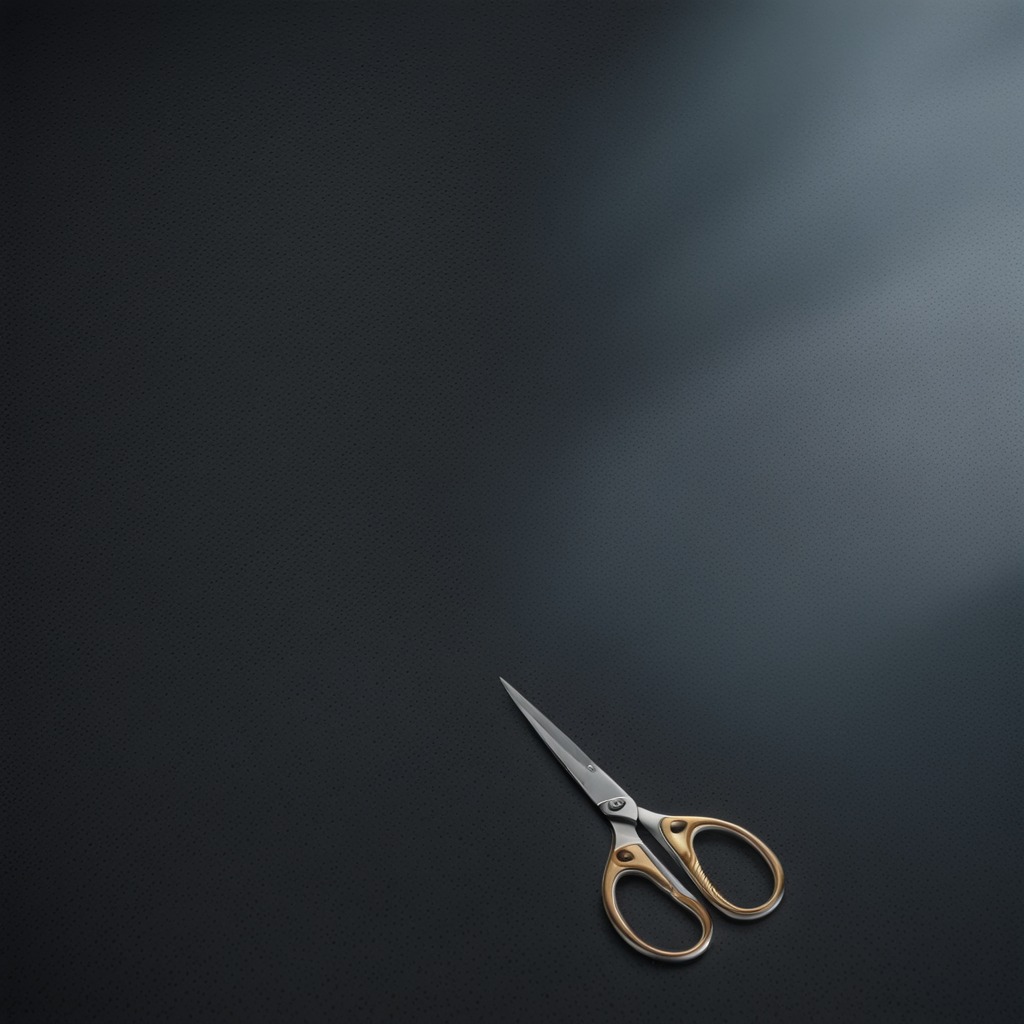
A scissor lying on the clean granite table inside a workshop at night dim ambient light soft shadows worn but